Question: I want to check if list is empty then show some image and if it is not I want to show the contents of the list but I am getting an error when checking if the list is empty.This is my model class
'''
import 'dart:convert';
class ProductModel {
ProductModel({
this.name,
this.description,
this.sellerId,
this.published,
this.origin,
this.weight,
this.material,
this.photoUrl,
this.discount,
this.price,
this.quantity,
this.sizes
});
String? name;
String? description;
String? sellerId;
String? published;
String? origin;
String? weight;
String? material;
List<String>? photoUrl=[];
int? discount;
List<String>? sizes=[];
List<String>? quantity=[];
List<String>? price=[];
factory ProductModel.fromRawJson(String str) => ProductModel.fromJson(json.decode(str));
String toRawJson() => json.encode(toJson());
factory ProductModel.fromJson(Map<String, dynamic> json) => ProductModel(
name: json["name"] == null ? null : json["name"],
description: json["description"] == null ? null : json["description"],
sellerId: json["sellerId"] == null ? null : json["sellerId"],
published: json["published"] == null ? null : json["published"],
origin: json["origin"] == null ? null : json["origin"],
weight: json["weight"] == null ? null : json["weight"],
material: json["material"] == null ? null : json["material"],
photoUrl: json["photoUrl"] == null ? null : List<String>.from(json["photoUrl"].map((x) => x)),
discount: json["discount"] == null ? null : json["discount"],
sizes: json["sizes"] == null ? null : List<String>.from(json["sizes"].map((x) => x)),
price: json["price"] == null ? null : List<String>.from(json["price"].map((x) => x)),
quantity: json["quantity"] == null ? null : List<String>.from(json["quantity"].map((x) => x)),
);
Map<String, dynamic> toJson() => {
"name": name == null ? null : name,
"description": description == null ? null : description,
"sellerId": sellerId == null ? null : sellerId,
"published": published == null ? null : published,
"origin": origin == null ? null : origin,
"weight": weight == null ? null : weight,
"material": material == null ? null : material,
"photoUrl": photoUrl == null ? null : List<String>.from(photoUrl!.map((x) => x)),
"discount": discount == null ? null : discount,
"sizes": sizes == null ? null : List<dynamic>.from(sizes!.map((x) => x)),
"price": price == null ? null : List<dynamic>.from(price!.map((x) => x)),
"quantity": quantity == null ? null : List<dynamic>.from(quantity!.map((x) => x)),
};
}
'''
But I am getting null check operator used on null value. Can someone please point out what's going wrong here. thanks
This is my code usage:
'''
Padding(
padding: const EdgeInsets.all(8.0),
child: Container(
decoration: BoxDecoration(
border: Border.all(
color: Colors.orange,
),
borderRadius: BorderRadius.circular(20)),
height: MediaQuery.of(context).size.height / 2.5,
width: MediaQuery.of(context).size.width - 100,
child: addProductCtrl.product.sizes!.length > 0
? Padding(
padding: const EdgeInsets.all(8.0),
child: GetBuilder<AddProductCtrl>(
id: editDetails,
builder: (_) {
return new ListView.builder(
scrollDirection: Axis.vertical,
itemCount: addProductCtrl.product.sizes!.length,
itemBuilder: (_, index) => Row(
mainAxisAlignment:
MainAxisAlignment.spaceBetween,
children: [
Padding(
padding:
const EdgeInsets.all(8.0),
child: Text(
addProductCtrl.product.sizes![index],
style: TextStyle(
fontSize: 25)),
),
Padding(
padding:
const EdgeInsets.all(8.0),
child: Text(
"Rs.${addProductCtrl.product.price![index]}",
style: TextStyle(
fontSize: 25)),
),
Padding(
padding:
const EdgeInsets.all(8.0),
child: Text(
addProductCtrl.product.quantity![index],
style: TextStyle(
fontSize: 25)),
),
],
));
}),
)
: Padding(
padding: const EdgeInsets.all(8.0),
child: Center(
child: Text("Add Details ",
style: TextStyle(fontSize: 25))),
),
),
),
'''
error pic

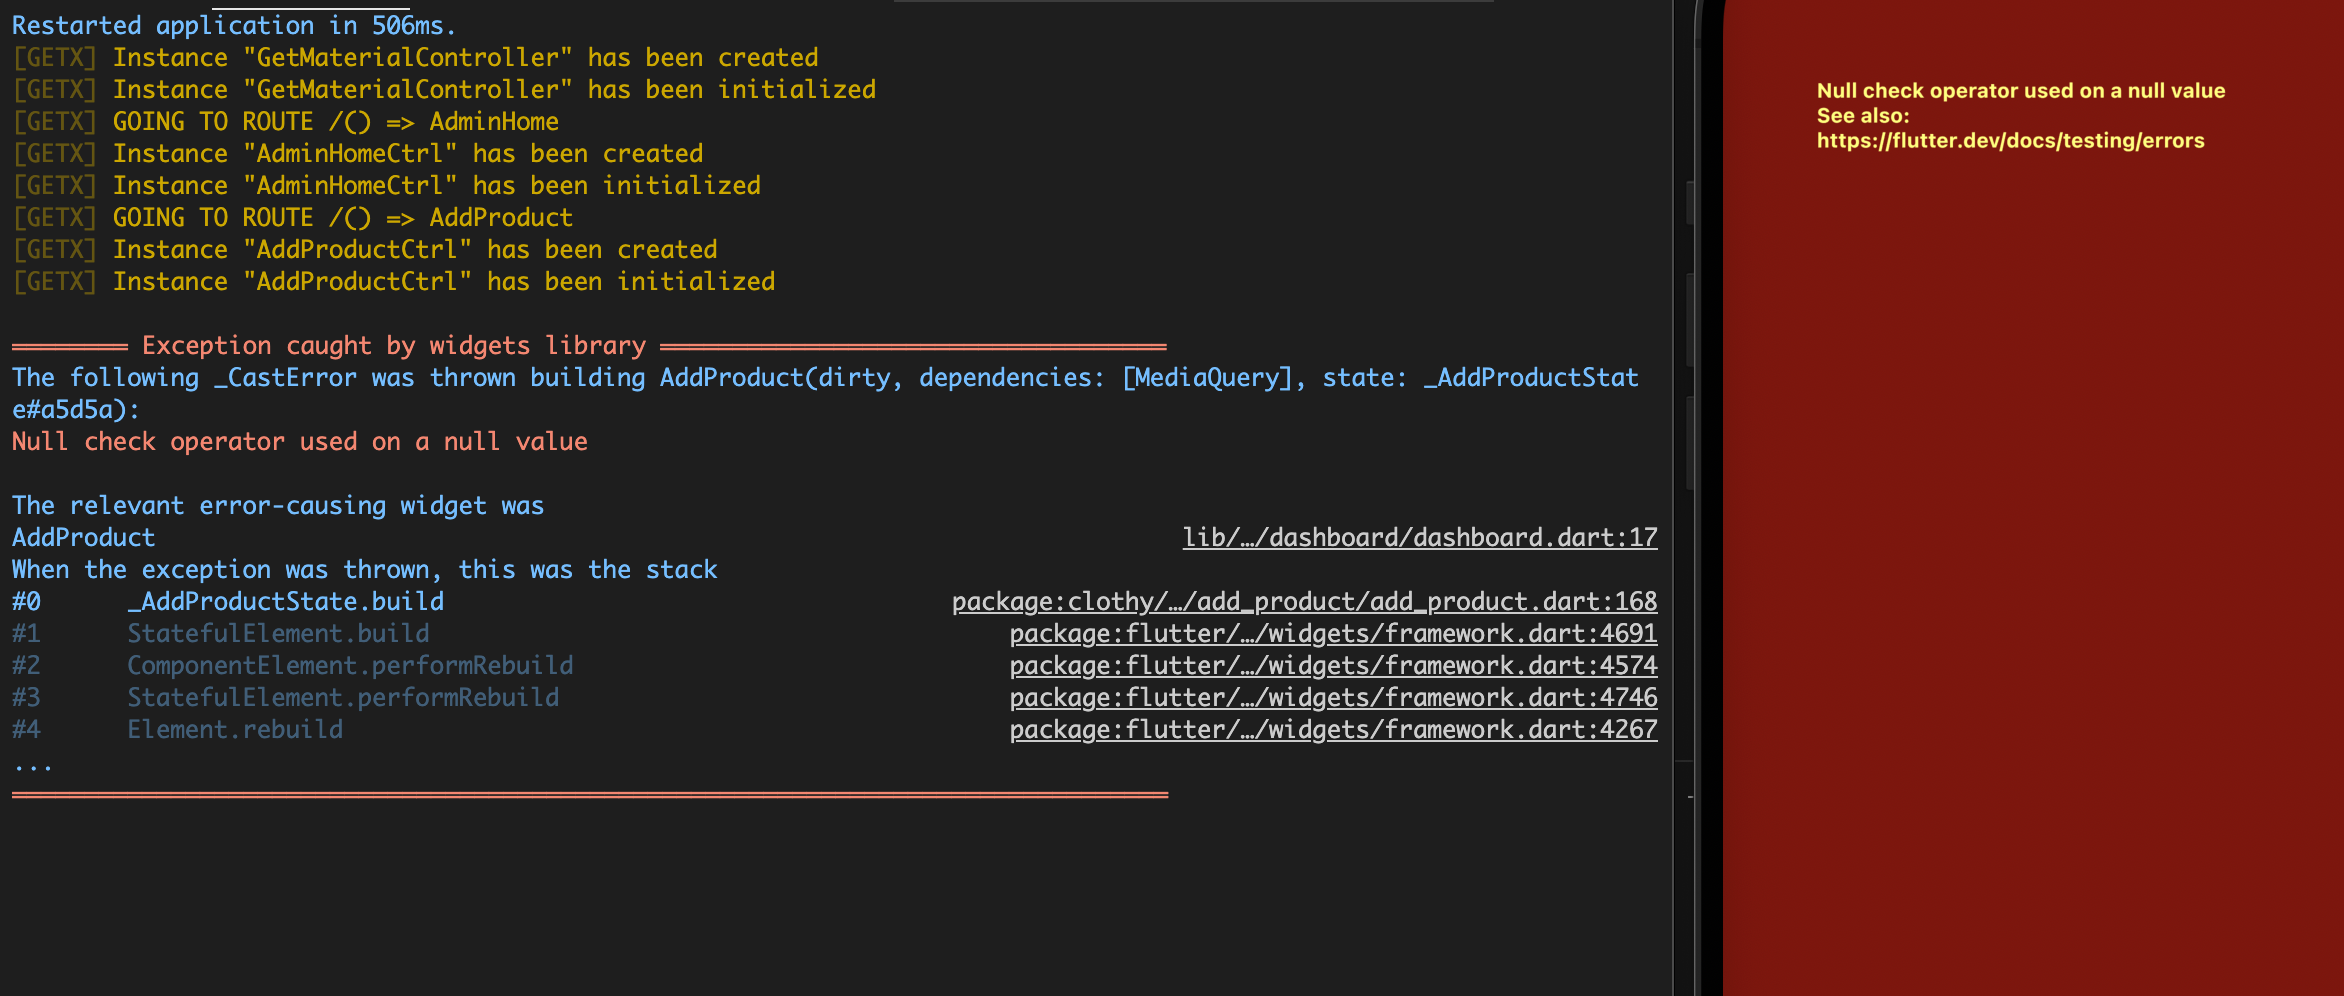
Answer: Based on the JSON example I have rewritten your JSON parser to the following which is also nullsafe:
'''
class ProductModel {
ProductModel({
required this.name,
required this.description,
required this.sellerId,
required this.published,
required this.origin,
required this.weight,
required this.material,
required this.photoUrl,
required this.discount,
required this.price,
required this.quantity,
required this.sizes,
});
String name;
String description;
String sellerId;
String published;
String origin;
String? weight;
String? material;
List<String> photoUrl;
int? discount;
List<String> sizes;
List<String> price;
List<String> quantity;
factory ProductModel.fromRawJson(String str) =>
ProductModel.fromJson(json.decode(str) as Map<String, dynamic>);
String toRawJson() => json.encode(toJson());
factory ProductModel.fromJson(Map<String, dynamic> json) => ProductModel(
name: json["name"] as String,
description: json["description"] as String,
sellerId: json["sellerId"] as String,
published: json["published"] as String,
origin: json["origin"] as String,
weight: json["weight"] as String?,
material: json["material"] as String?,
photoUrl: (json["photoUrl"] as List?)?.cast<String>().toList() ?? [],
discount: json["discount"] as int?,
sizes: (json["sizes"] as List?)?.cast<String>().toList() ?? [],
price: (json["price"] as List?)?.cast<String>().toList() ?? [],
quantity: (json["qty"] as List?)?.cast<String>().toList() ?? [],
);
Map<String, dynamic> toJson() => <String, dynamic>{
"name": name,
"description": description,
"sellerId": sellerId,
"published": published,
"origin": origin,
if (weight != null) "weight": weight,
if (material != null) "material": material,
if (photoUrl.isNotEmpty) "photoUrl": photoUrl,
if (discount != null) "discount": discount,
if (sizes.isNotEmpty) "sizes": sizes,
if (price.isNotEmpty) "price": price,
if (quantity.isNotEmpty) "qty": quantity,
};
}
const jsonInput = '''{
"name": "test",
"description": "",
"sellerId": "",
"published": "",
"origin": "",
"weight": "",
"material": "",
"photoUrl": [],
"discount": 10,
"size": [],
"price": [],
"qty": []
}
''';
void main() {
print(ProductModel.fromRawJson(jsonInput).toJson());
// {name: test, description: , sellerId: , published: , origin: , weight: , material: , discount: 10}
}
'''
I was not sure about how you wanted the 'toJson' method to work but I have added some examples on how you can make the output so it does not contain the fields if they are e.g. empty lists.